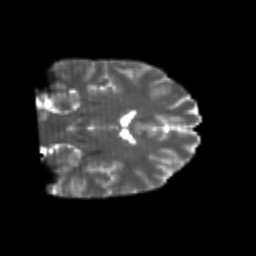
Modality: T2w
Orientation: coronal
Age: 26
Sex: female
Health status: healthy
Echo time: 0.074 s